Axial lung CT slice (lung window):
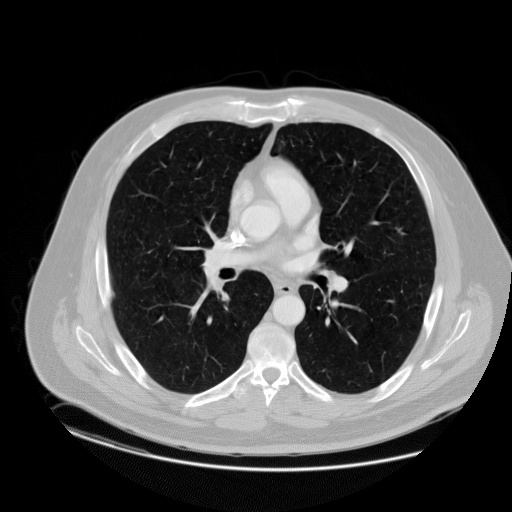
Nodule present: no